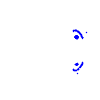
Particle: kaon